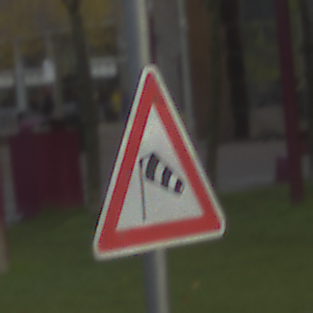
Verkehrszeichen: SeitenwindVonLinks
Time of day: MorningAfternoon
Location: Outdoor (Suburban)
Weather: PartlyCloudy
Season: NotSpecified
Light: Natural